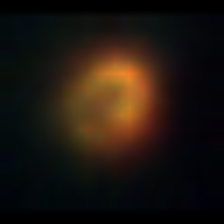
Taxon: NanoPlankton
Group: Other